Question: What is the reading of the measurement in the image?
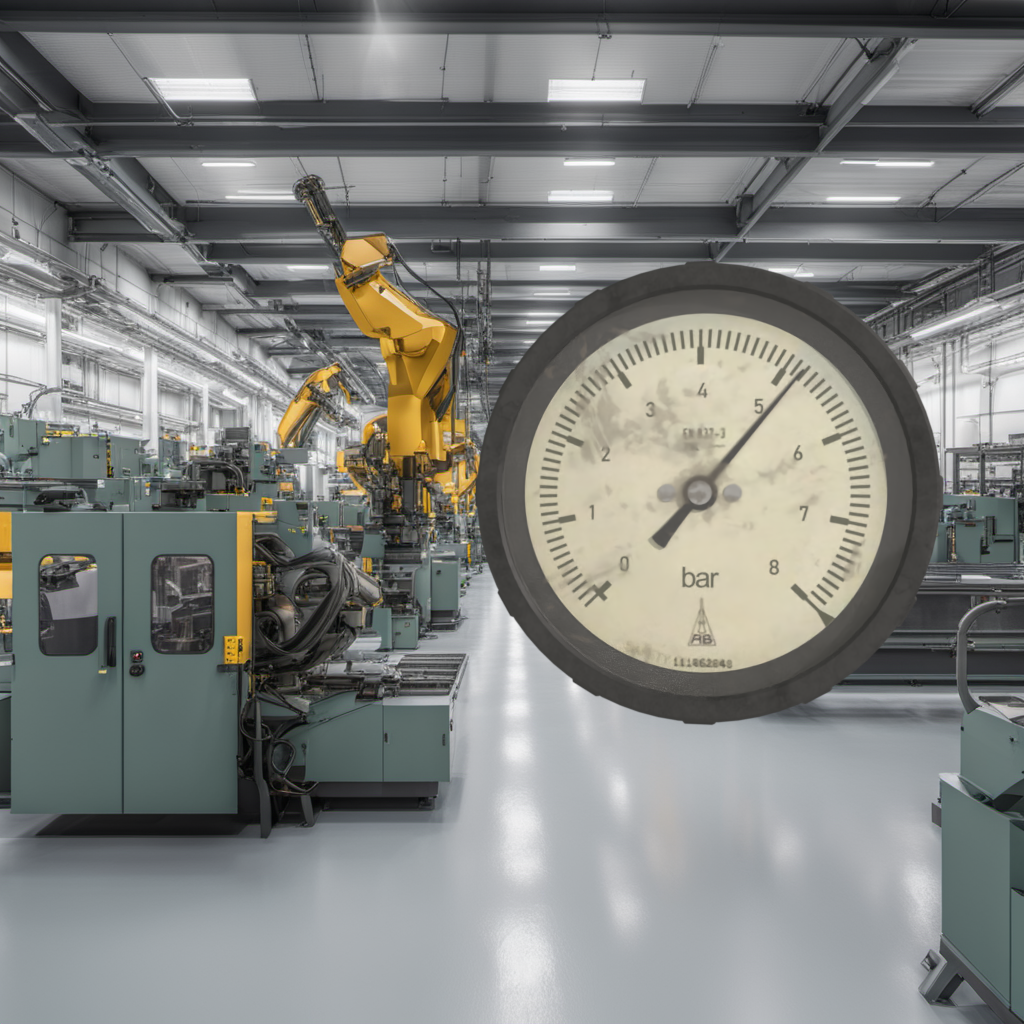
Answer: The result is 5.17
Question: What is the reading range of the measurement in the image?
Answer: The range is from 0 to 8
Question: What is the minimum and maximum value of this measurement?
Answer: The minimum value is 0 and the maximum value is 8